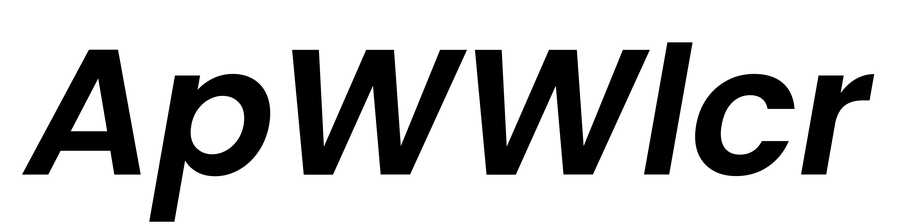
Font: Poppins-SemiBoldItalic